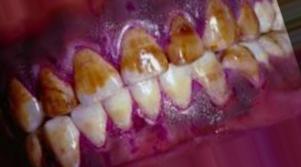
Condition: Tooth Discoloration